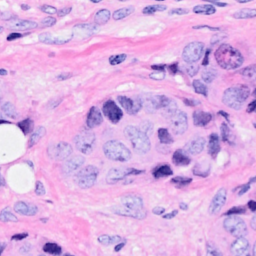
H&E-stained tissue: Breast